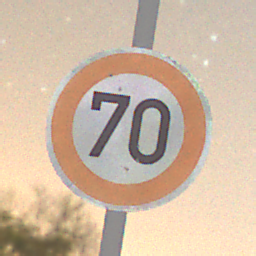
Verkehrszeichen: Geschwindigkeit70
Umgebung: Outdoor, Nature
Tageszeit: Night
Wetter: Clear
Licht: Natural
Jahreszeit: NotSpecified
Kontrast: LowContrast